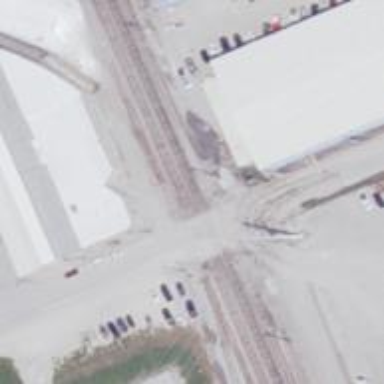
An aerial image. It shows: Railway level crossing.